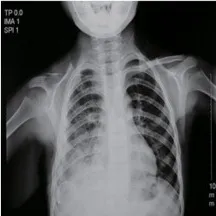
(A) An X-ray image of the thorax. The X-ray image revealed that the right clavicle was absent, the anterior extremities of the right ribs were destructed and pleural effusion was observed on the right side of the thorax.
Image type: radiology (x_ray)